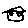
Label: house